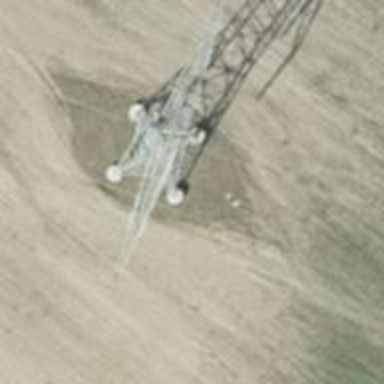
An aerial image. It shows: Power tower.